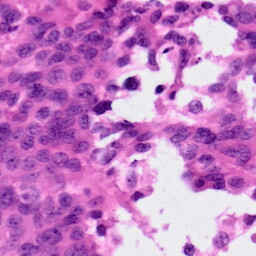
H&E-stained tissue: Ovarian